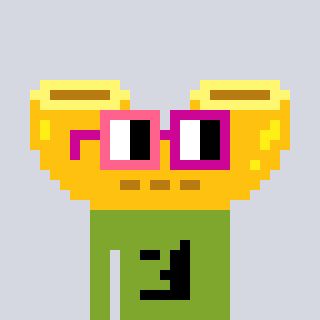
a pixel art character with square pink and red glasses, a macaroni-shaped head and a slimegreen-colored body on a cool background